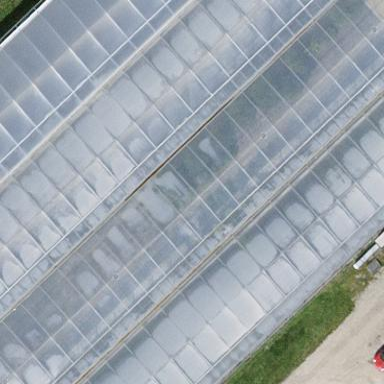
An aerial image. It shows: Greenhouse.